Question: A Class has slash at front and is an Abstract. I have seen derived attributes in class with slash at the beginning but I don't know what does it mean when we have slash before a Class name.

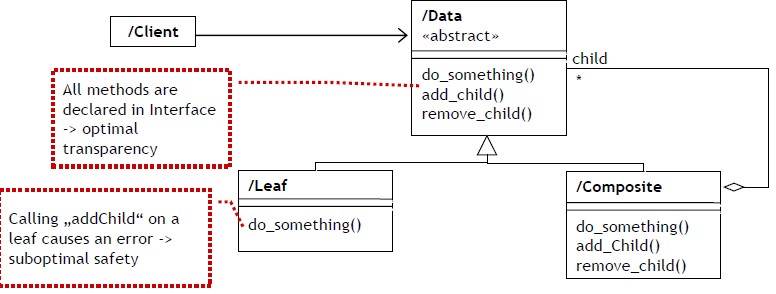
Answer: The only mention of a slash in front of a classifier name in the UML2 spec concerns interfaces of components. In ch. 8.3.1, p. 155:
> Interfaces that are exposed by a Component and notated on a diagram, either
directly or through a port definition, may be inherited from a supertype
component. These interfaces are indicated on the diagram by preceding the name
of the interface by a forward slash.
This seems unlikely to be the case in your example however. So my best guess would be that it's some non-normative use. Apparently some people use a slash to indicate the classifier to be an interface. But again, that's non-normative - the correct presentation would be using the "interface" keyword.